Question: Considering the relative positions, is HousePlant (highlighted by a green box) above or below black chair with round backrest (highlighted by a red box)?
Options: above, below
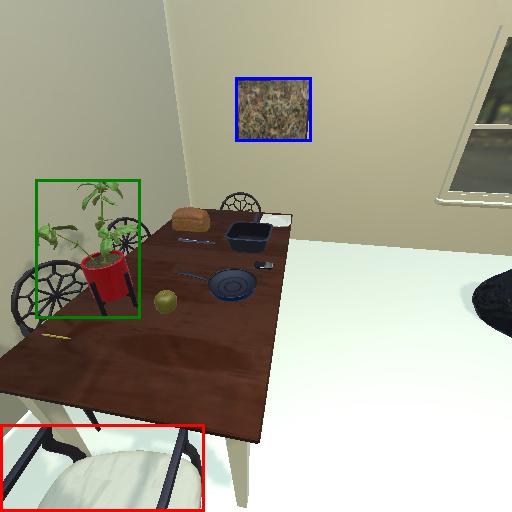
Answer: above